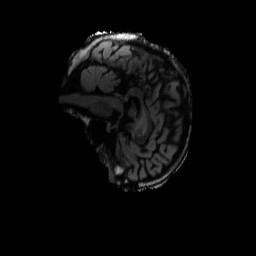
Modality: FLAIR
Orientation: sagittal
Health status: ill
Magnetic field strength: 3 T